Question: ### Wordpress WYSIWYG Editor doesn't format the saved HTML output correctly
I have a screenshot which explains exactly what's going on, and I'll post my code snippets too.

I'm making a wordpress plugin that adds text that is edited in the WYSIWYG editor that is called in on my custom settings page. I've got it to post the saved input to where I want it to go (via editing the themes template file though, not what I really wanted, but it's working) but it outputs the saved text with none of the formatting that was chosen in the WYSIWYG via my plugin page.
I've been doing some reading, and I'm thinking it might be something to do with the 'esc_html' perhaps? I'm really not too sure.
This snippet, is my
'''
<?php
/*/
Plugin Name: Custom Text Adder
Plugin URI: N/A
Description: Demonstrates how rubbish I am at pretty much everything I want to do
Version: 101
Author: JD
Author URI: N/A
/*/
// create custom plugin settings menu
add_action('admin_menu', 'custom_create_menu');
// Add Font-Size to WYSIWYG Editor
function wp_editor_fontsize_filter( $options ) {
array_shift( $options );
array_unshift( $options, 'fontsizeselect');
array_unshift( $options, 'formatselect');
return $options;
}
add_filter('mce_buttons_2', 'wp_editor_fontsize_filter');
function custom_create_menu() {
//create new top-level menu
add_menu_page('Custom Plugin Settings', 'Custom Settings', 'administrator', __FILE__, 'custom_settings_page',plugins_url('/img/icon.png', __FILE__));
//call register settings function
add_action( 'admin_init', 'register_mysettings' );
}
function register_mysettings() {
//register our settings
register_setting( 'custom-settings-group', 'new_option_name' );
register_setting( 'custom-settings-group', 'some_other_option' );
register_setting( 'custom-settings-group', 'option_etc' );
register_setting( 'custom-settings-group', 'font_size' );
register_setting( 'custom-settings-group', 'post_text' );
}
function custom_settings_page() {
?>
<div class="wrap">
<h2>Custom Text</h2>
<?php?>
<form method="post" action="options.php">
<?php settings_fields( 'custom-settings-group' ); ?>
<table class="form-table">
<?php /* Bring the editor onto the page */
wp_editor( '', 'post_text', $settings = array() );
/**
* 4.
* Custom buttons for the editor.
* This is a list separated with a comma after each feature
* eg. link, unlink, bold, ...
*/
$settings = array(
'textarea_name' => 'post_text',
'media_buttons' => true,
'tinymce' => array(
'theme_advanced_buttons1' => 'formatselect,|,bold,italic,underline,|,' .
'bullist,blockquote,|,justifyleft,justifycenter' .
',justifyright,justifyfull,|,link,unlink,|' .
',spellchecker,wp_fullscreen,wp_adv'
)
);
submit_button( 'Save everything', 'primary', 'submit' ); ?>
</form>
</div>
'''
And this one, is where the text is being posted to in the themes :
'''
<?php if ( get_option('chameleon_quote') == 'on' ) { ?>
<div id="category-name">
<div id="category-inner">
<div><?php print esc_html(get_option('post_text')); ?></div>
<?php if ( get_option('post_text') <> '' ) { ?>
<h3><?php echo esc_html(get_option('post_text')); ?></h3>
<?php } ?>
<?php if ( get_option('chameleon_quote_two') <> '' ) { ?>
<p><?php echo esc_html(get_option('chameleon_quote_two')); ?></p>
<?php } ?>
</div>
</div> <!-- end .category-name -->
<?php } ?>
'''
The '('post_text')' parts are my doing. As you can see I basically copied the bottom function.
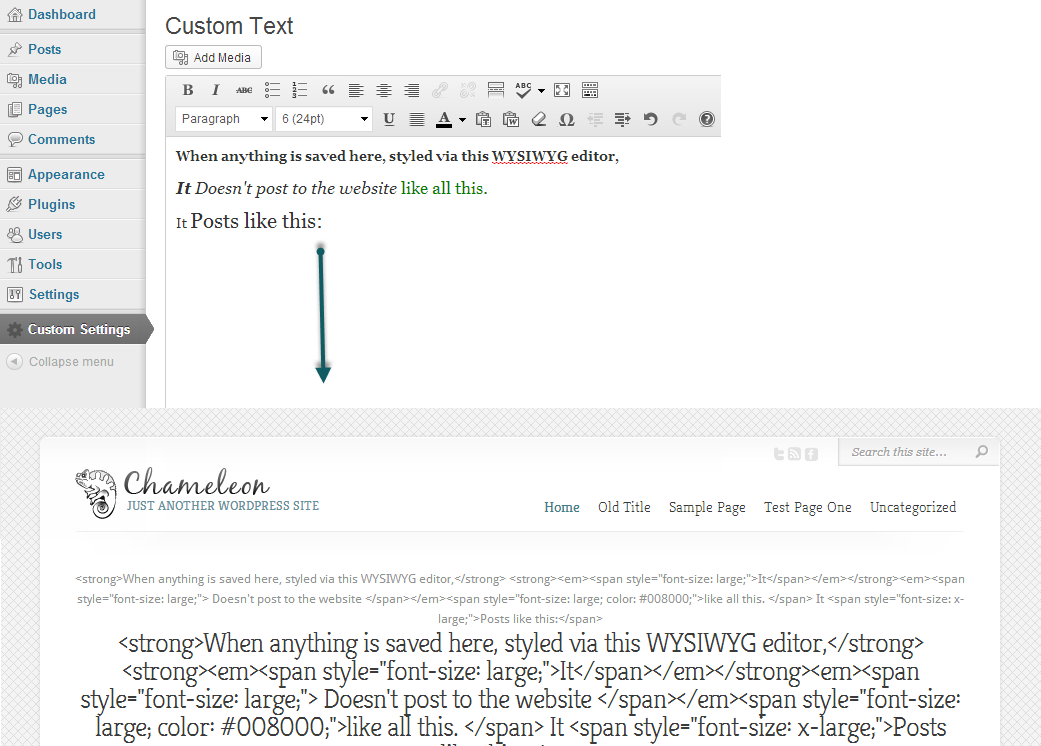
Answer: try not using the esc_html
'''
<?php if ( get_option('chameleon_quote') == 'on' ) { ?>
<div id="category-name">
<div id="category-inner">
<div><?php print get_option('post_text'); ?></div>
<?php if ( get_option('post_text') <> '' ) { ?>
<h3><?php echo get_option('post_text'); ?></h3>
<?php } ?>
<?php if ( get_option('chameleon_quote_two') <> '' ) { ?>
<p><?php echo get_option('chameleon_quote_two'); ?></p>
<?php } ?>
</div>
</div> <!-- end .category-name -->
<?php } ?>
'''